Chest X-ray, PA view. Patient: 32 years old, sex M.
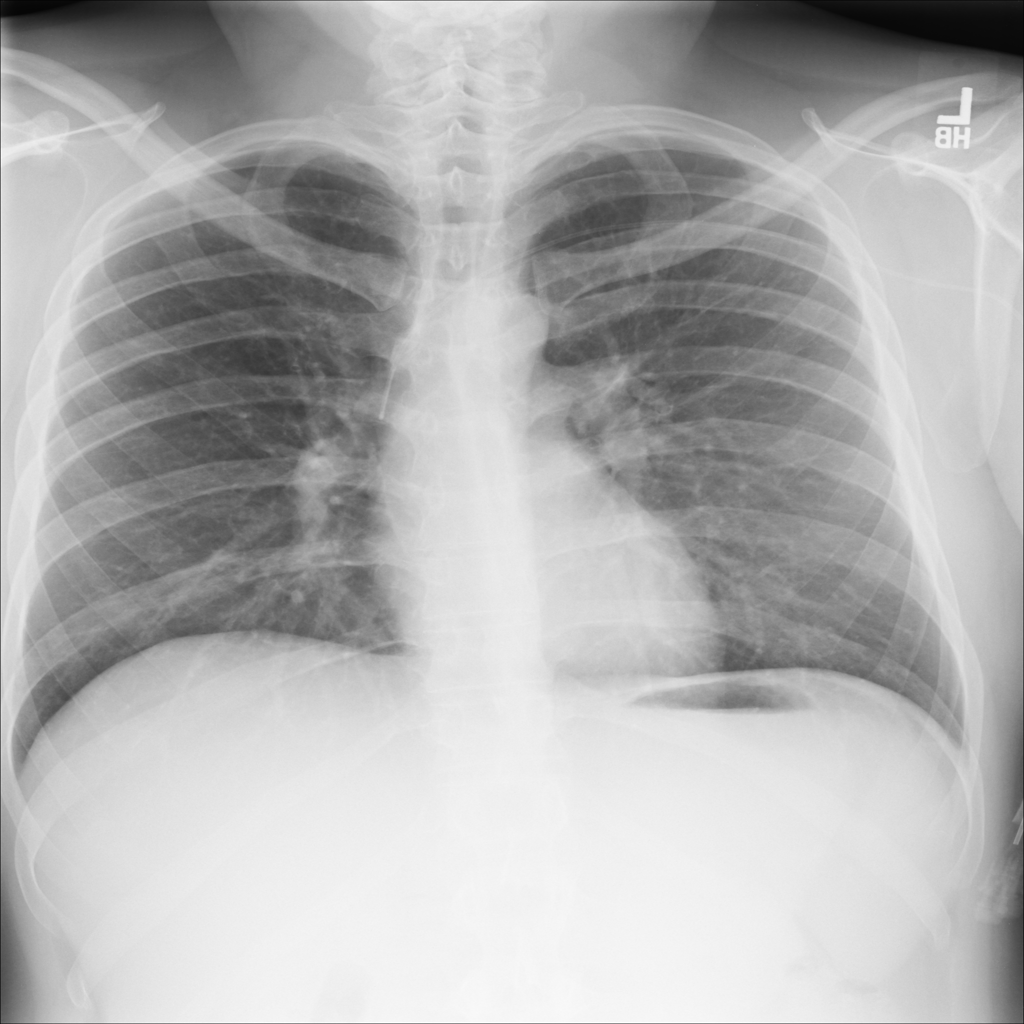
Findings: No Finding